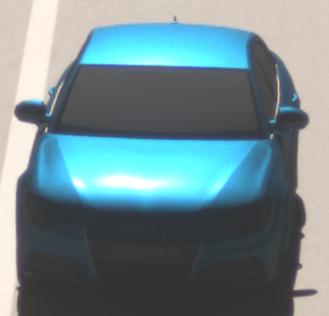
Make: Audi
Model: A6 2.0 TFSI
Detailed model: A6 (C7) Limousine
Model produced from: 2011/10
Model produced until: 2014/09
Doors: 4
Color: blue
Road condition: dry road
Daytime: midday
Contrast: high contrast